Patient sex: F
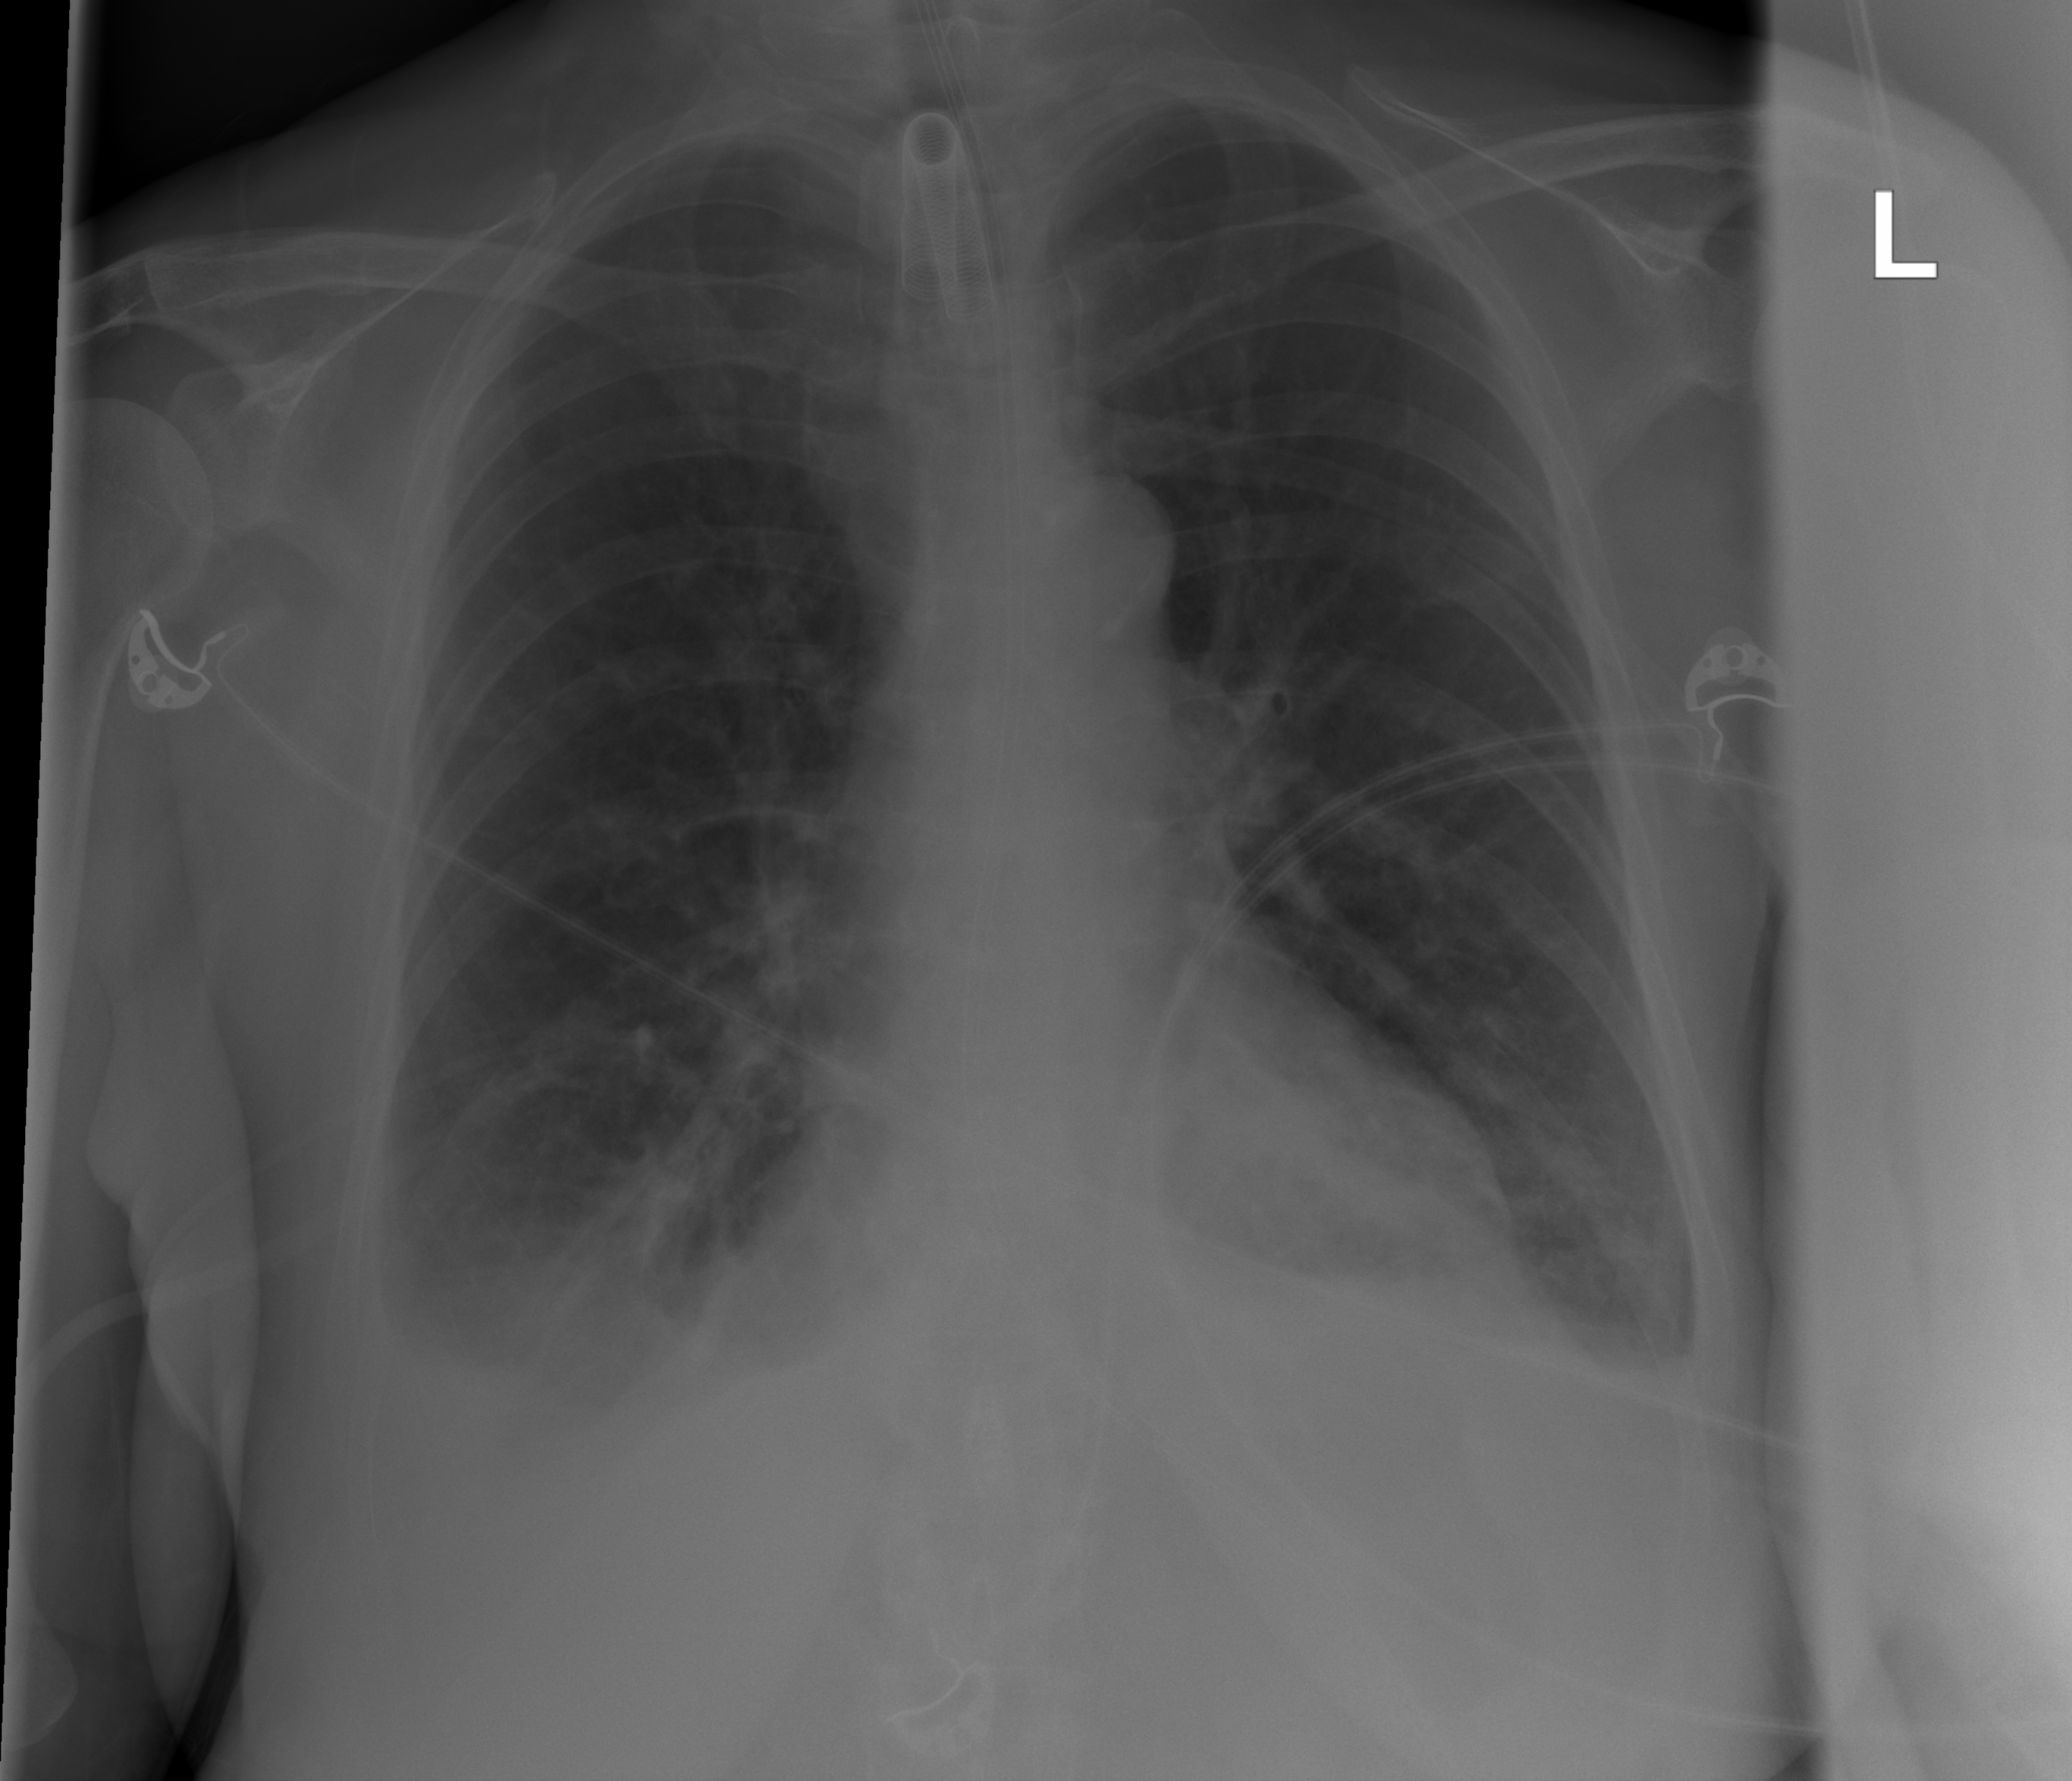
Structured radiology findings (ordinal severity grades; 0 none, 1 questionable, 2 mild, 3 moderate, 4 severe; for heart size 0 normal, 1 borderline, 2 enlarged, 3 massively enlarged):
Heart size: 0
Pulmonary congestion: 0
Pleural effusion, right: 2
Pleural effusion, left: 2
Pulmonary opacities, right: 0
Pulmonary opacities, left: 2
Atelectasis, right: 2
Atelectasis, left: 2